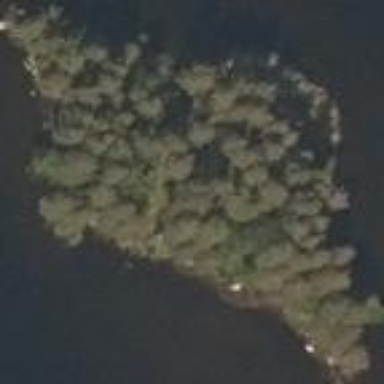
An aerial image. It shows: Islet covered with woodland.